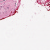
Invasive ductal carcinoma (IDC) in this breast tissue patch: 0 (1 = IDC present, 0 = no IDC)